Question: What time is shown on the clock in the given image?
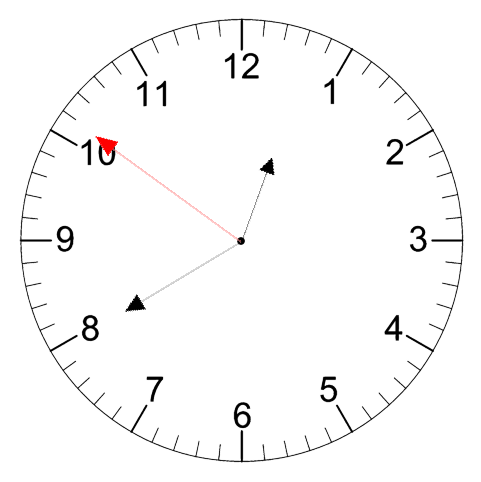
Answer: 12:39:51